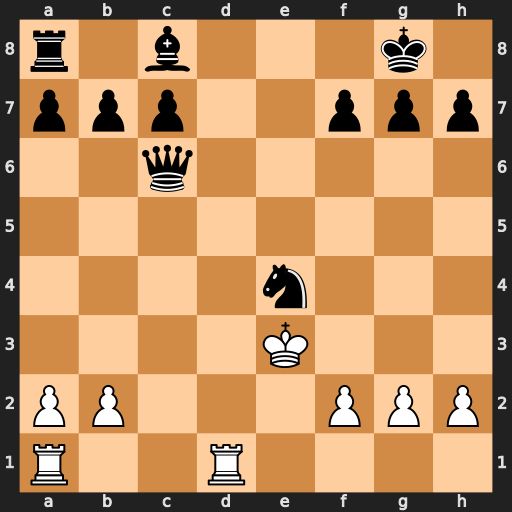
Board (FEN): r1b3k1/ppp2ppp/2q5/8/4n3/4K3/PP3PPP/R2R4
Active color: w
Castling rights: -
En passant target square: -
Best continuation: Rd8+ Qe8 Rxe8#